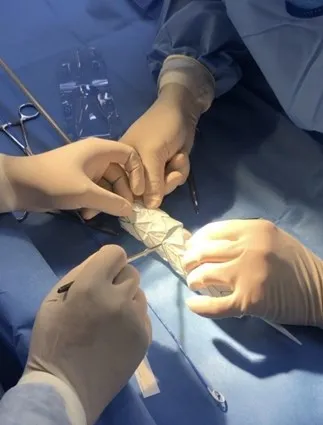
Resection of the distal segment of the Medtronic Valiant Captivia stent graft (Medtronic, Minnesota, United States).
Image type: medical_photograph (other_medical_photograph)